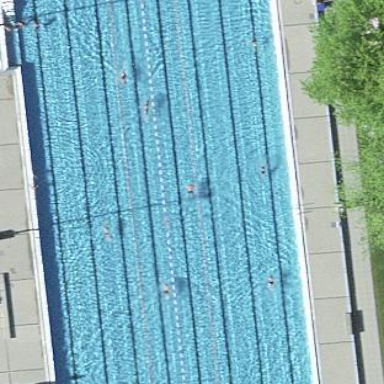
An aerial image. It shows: Outdoor swimming pool area meant for swimming leisurely.